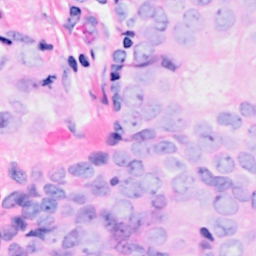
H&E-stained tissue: Breast